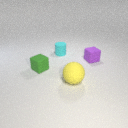
small cyan rubber cylinder to the left of large yellow rubber sphere